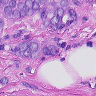
Metastatic tissue present: yes